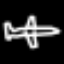
Label: airplane